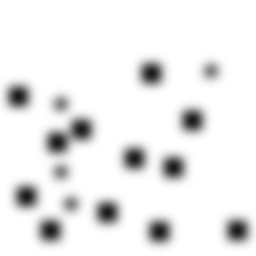
Squares: 12
Triangles: 0
Stars: 4
Total shapes: 16